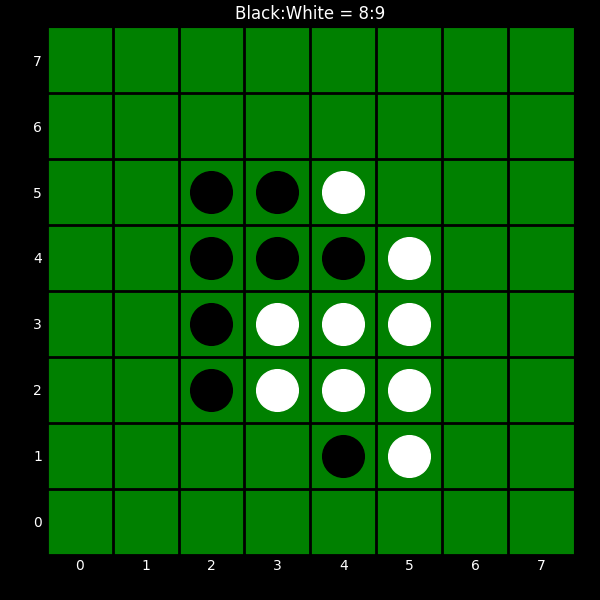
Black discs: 8
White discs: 9